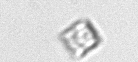
Label: Bacillariophyceae_morphotype1